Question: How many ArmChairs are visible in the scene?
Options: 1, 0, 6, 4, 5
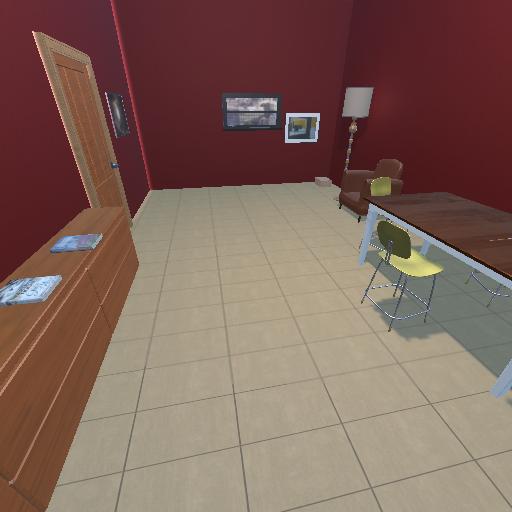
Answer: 1